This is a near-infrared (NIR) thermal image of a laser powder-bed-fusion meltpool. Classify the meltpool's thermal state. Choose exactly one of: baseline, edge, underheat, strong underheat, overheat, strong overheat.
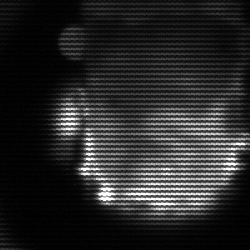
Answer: baseline